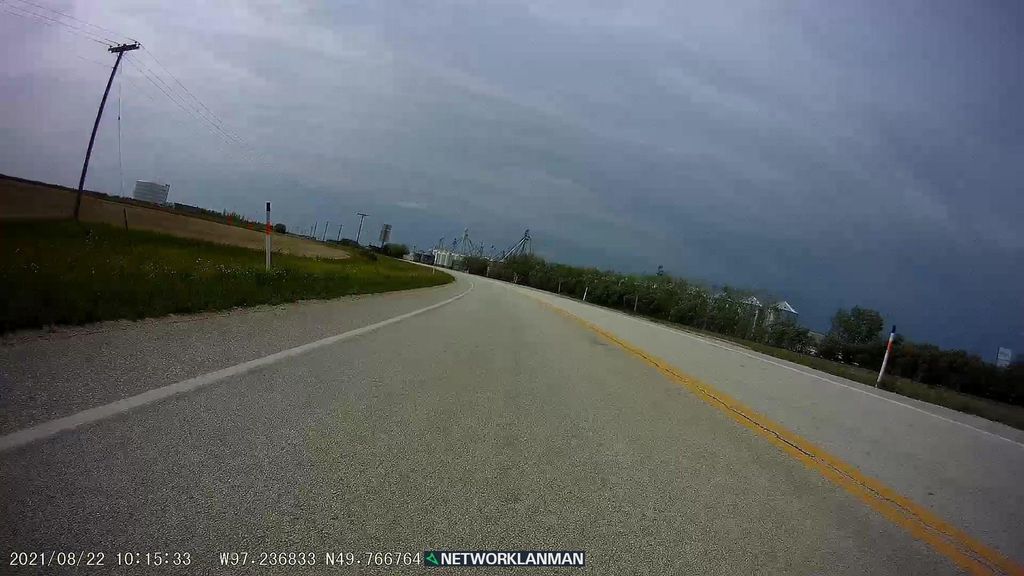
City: winnipeg